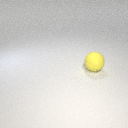
large yellow rubber sphere